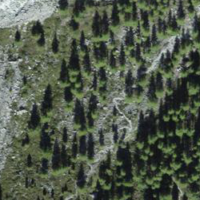
EUNIS habitat code: 48
Species observed at this site:
Achillea erba-rotta